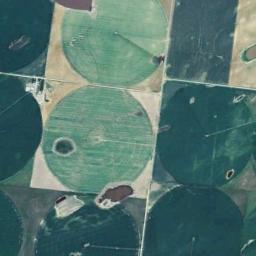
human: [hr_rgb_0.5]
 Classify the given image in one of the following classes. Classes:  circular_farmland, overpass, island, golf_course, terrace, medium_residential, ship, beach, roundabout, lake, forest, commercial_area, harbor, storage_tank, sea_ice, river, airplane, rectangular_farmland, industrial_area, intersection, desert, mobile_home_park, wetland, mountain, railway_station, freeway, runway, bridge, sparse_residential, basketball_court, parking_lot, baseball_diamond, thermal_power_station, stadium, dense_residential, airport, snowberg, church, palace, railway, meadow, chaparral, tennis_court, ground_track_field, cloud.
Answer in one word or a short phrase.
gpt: circular_farmland